Question: I have been able add a facet based label, however, how do I make it label as the text:
"Mean = 0.235" instead of just "0.235"
Here's my 'ggplot', where the important part is 'geom_text':
'''
ggplot(data = filter(season_melt,(HOUSEHOLD_ID_ANONYMISED %in% c(<PHONE>,<PHONE>, <PHONE>))), aes(factor(HOUSEHOLD_ID_ANONYMISED), value)) +
geom_boxplot(aes(fill = factor(HOUSEHOLD_ID_ANONYMISED))) +
facet_wrap(~Season) +
theme(text = element_text(size=40), legend.position = "none") +
xlab("Household ID") +
ylab("Usage") +
geom_hline(data = mean_season, aes(yintercept = Mean), size = 1, colour = "blue", linetype = "dashed") +
geom_text(data = mean_season, aes(0,Mean,label = round(Mean,3), vjust = -1, hjust = -0.1), color = "blue", size = 11)
'''
Here's a pic which shows the labels in each facet:

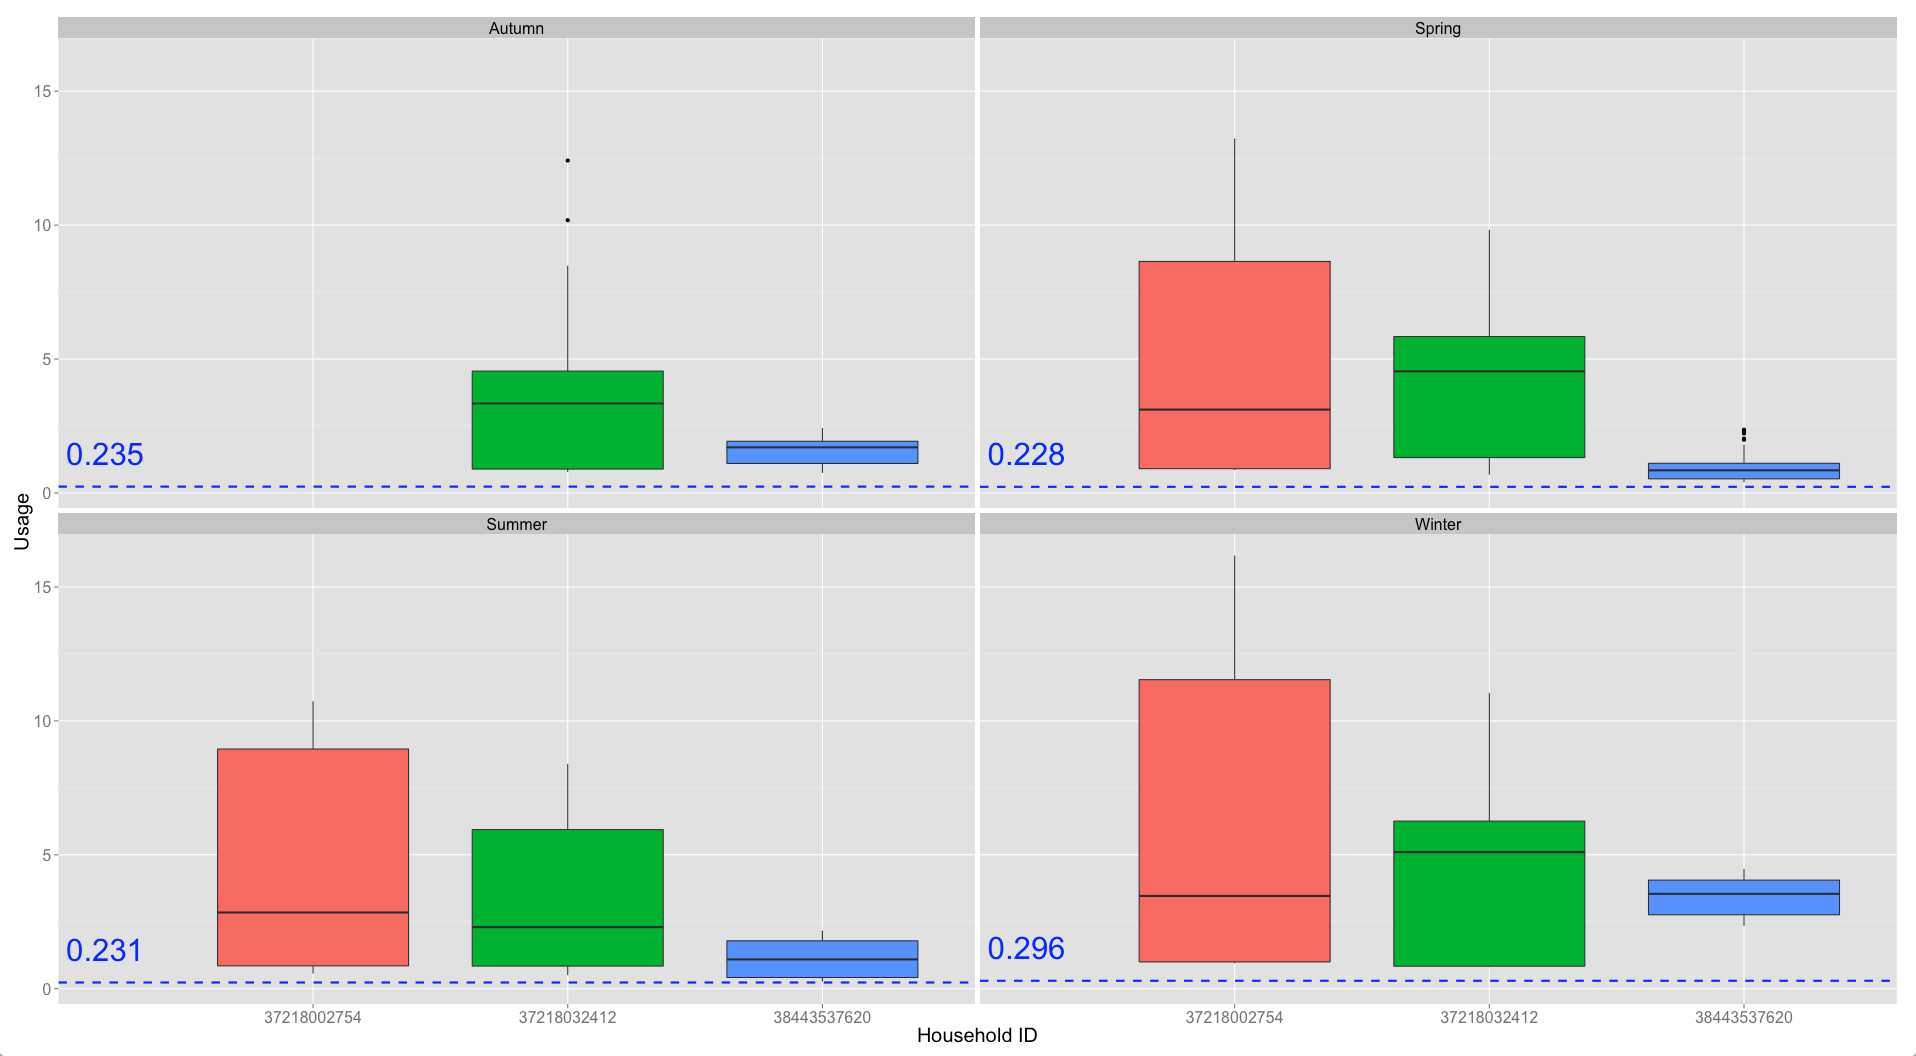
Answer: You have (at least) two options.
1. Create the appropriate character string # Something like
geom_text(data = mean_season,
aes(0, Mean, label = sprintf('Mean = %0.3f', Mean),
vjust = -1, hjust = -0.1),
color = "blue", size = 11)
# or
geom_text(data = mean_season,
aes(0, Mean, label = paste('Mean = ',round(Mean, 3)),
vjust = -1, hjust = -0.1),
color = "blue", size = 11)
2. Use parse=TRUE in the call to geom_text. In this case you would need to construct an appropriate expression according to ?plotmath (and ?geom_text) geom_text(data = mean_season, parse = TRUE
aes(0, Mean, label = paste('Mean ==',round(Mean, 3)),
vjust = -1, hjust = -0.1),
color = "blue", size = 11)
Option 2 will create a looking expression when visualized.